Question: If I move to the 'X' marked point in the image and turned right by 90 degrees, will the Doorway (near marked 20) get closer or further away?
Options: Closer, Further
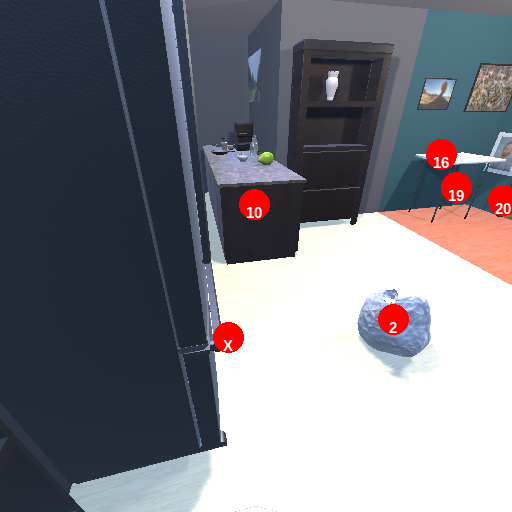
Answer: Closer